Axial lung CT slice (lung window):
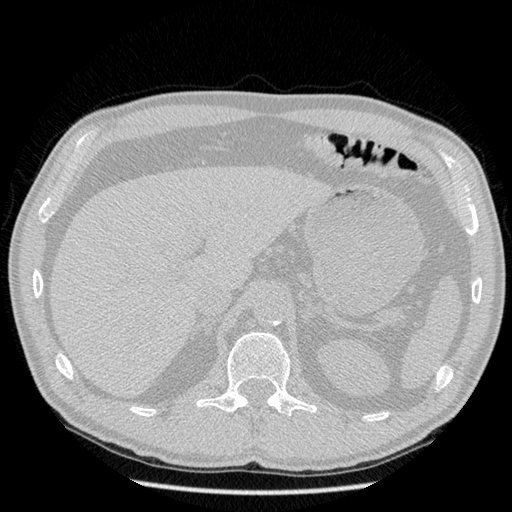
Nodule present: no